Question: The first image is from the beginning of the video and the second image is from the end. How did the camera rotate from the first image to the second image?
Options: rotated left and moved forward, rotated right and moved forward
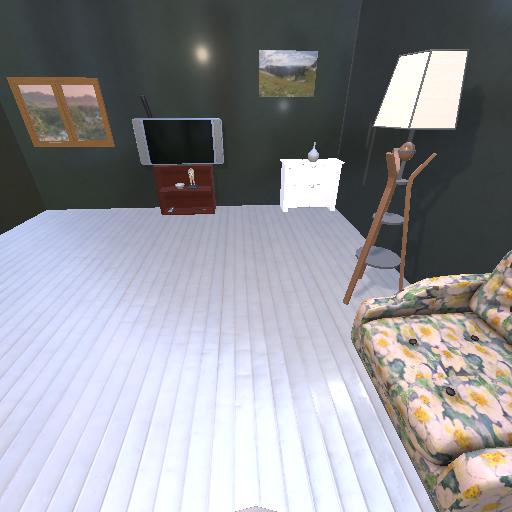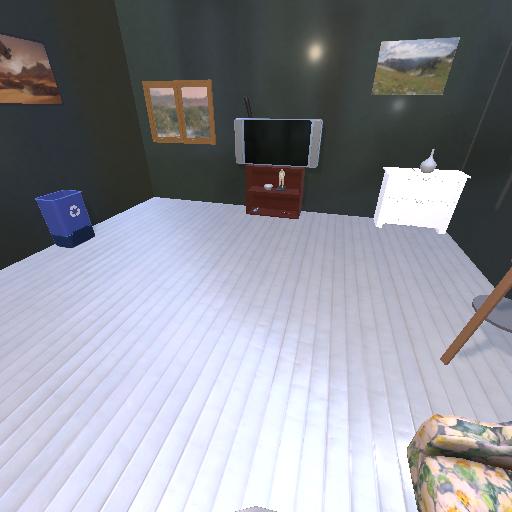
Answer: rotated left and moved forward